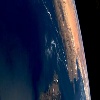
Label: water